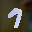
Label: 7